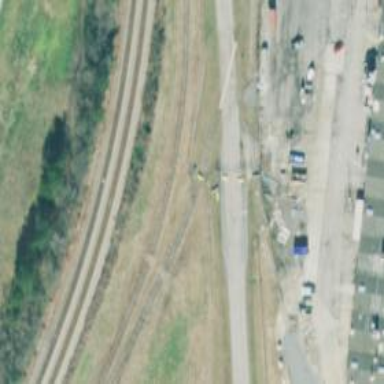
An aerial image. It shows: Disused railway spur service.